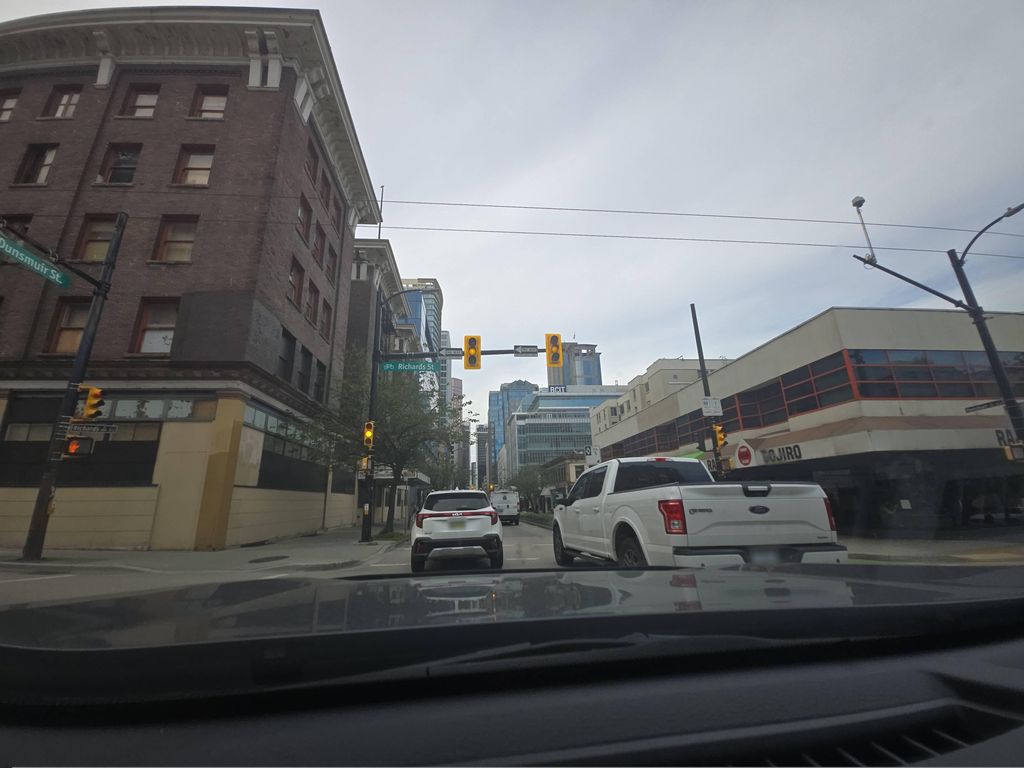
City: vancouver